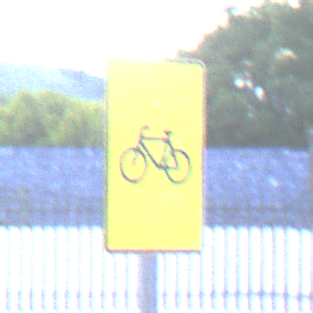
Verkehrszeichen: RadverkehrOhnePfeilsymbol
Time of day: SunriseSunset
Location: Outdoor (Suburban)
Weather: PartlyCloudy
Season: NotSpecified
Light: Natural